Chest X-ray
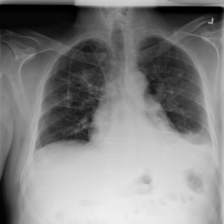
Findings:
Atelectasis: negative
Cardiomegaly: negative
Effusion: negative
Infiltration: negative
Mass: negative
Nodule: negative
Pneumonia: negative
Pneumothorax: negative
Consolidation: negative
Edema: negative
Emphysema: negative
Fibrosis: negative
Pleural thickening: negative
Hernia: negative